Question:
I'm trying to check the value of these simple radio button groups but my syntax is off, does anyone know what to change?
Note: they are Excel Option Buttons not ActiveX ones and they are not on a userform.
'''
If Worksheets("Input").Shapes("Option Button 3").Select.Value = xlOn Then
MsgBox "fir"
ElseIf Worksheets("Input").Shapes("Option Button 4").Select.Value = xlOn Then
MsgBox "sec"
Else
MsgBox "none" 'in case they were deleted off the sheet
End If
'''
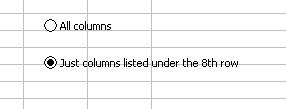
Answer: Try this
'''
Sub ZX()
Dim shp3 As Shape
Dim shp4 As Shape
On Error Resume Next
Set shp3 = Worksheets("Input").Shapes("Option Button 3")
Set shp4 = Worksheets("Input").Shapes("Option Button 4")
On Error Goto 0
If shp3 Is Nothing Then
If shp4 Is Nothing Then
MsgBox "none" 'in case they were deleted off the sheet
ElseIf shp4.ControlFormat.Value = xlOn Then
MsgBox "sec"
Else
MsgBox "Only Button 4 exists and it is off"
End If
Else
If shp3.ControlFormat.Value = xlOn Then
MsgBox "fir"
Else
If shp4 Is Nothing Then
MsgBox "Only Button 3 exists and it is off"
ElseIf shp4.ControlFormat.Value = xlOn Then
MsgBox "sec"
Else
MsgBox "Both exists, both are off"
End If
End If
End If
End Sub
'''